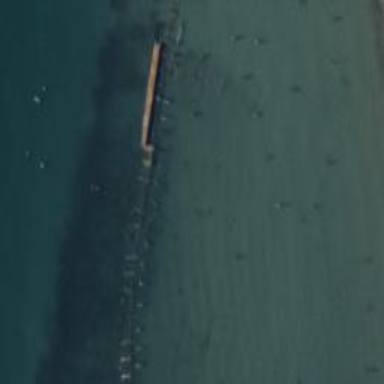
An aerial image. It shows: Ruined pier made by man.